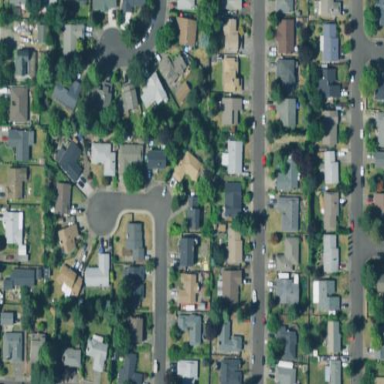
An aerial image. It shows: This residential area consists of single-family homes.